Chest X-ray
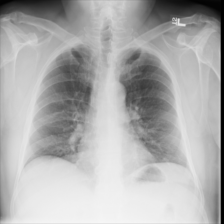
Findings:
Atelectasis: negative
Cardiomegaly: negative
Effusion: negative
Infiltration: negative
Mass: negative
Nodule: negative
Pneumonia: negative
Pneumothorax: negative
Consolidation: negative
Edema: negative
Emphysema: negative
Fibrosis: negative
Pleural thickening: negative
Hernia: negative